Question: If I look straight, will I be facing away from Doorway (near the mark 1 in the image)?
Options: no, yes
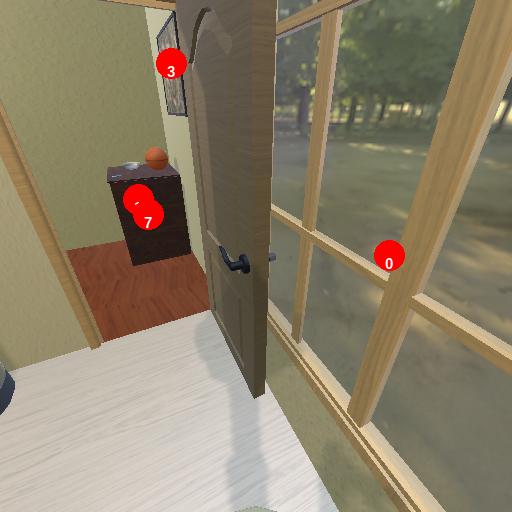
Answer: no